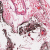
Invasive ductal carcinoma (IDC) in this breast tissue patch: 0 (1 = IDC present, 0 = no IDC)